Here is the envelope spectrum of one vibration snapshot from a rolling-element bearing, with each characteristic fault-frequency family marked on the frequency axis. What is the most likely bearing condition (normal, inner_race, outer_race, ball)?
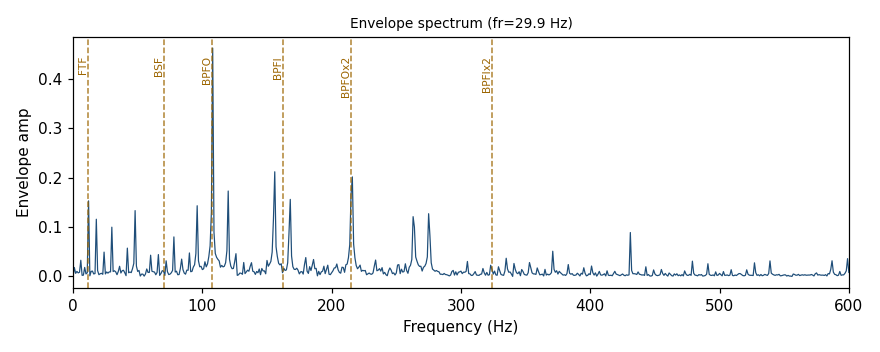
Answer: outer_race